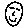
Label: smiley face